Interaction volume radius: 5 \u00c5
Interaction volume height: 10 \u00c5
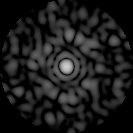
Disorder parameter: 0.8554